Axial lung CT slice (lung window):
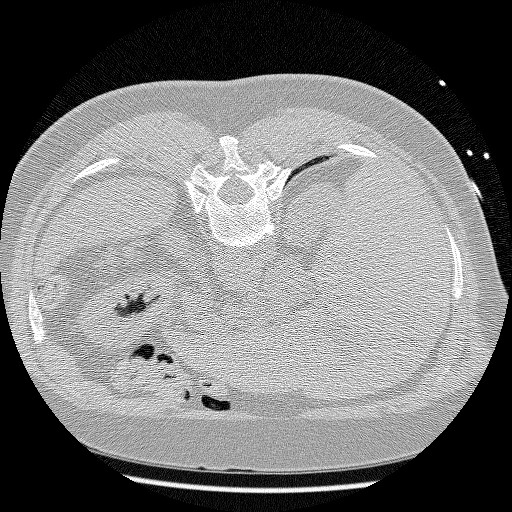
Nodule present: no